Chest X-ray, PA view. Patient: 54 years old, sex M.
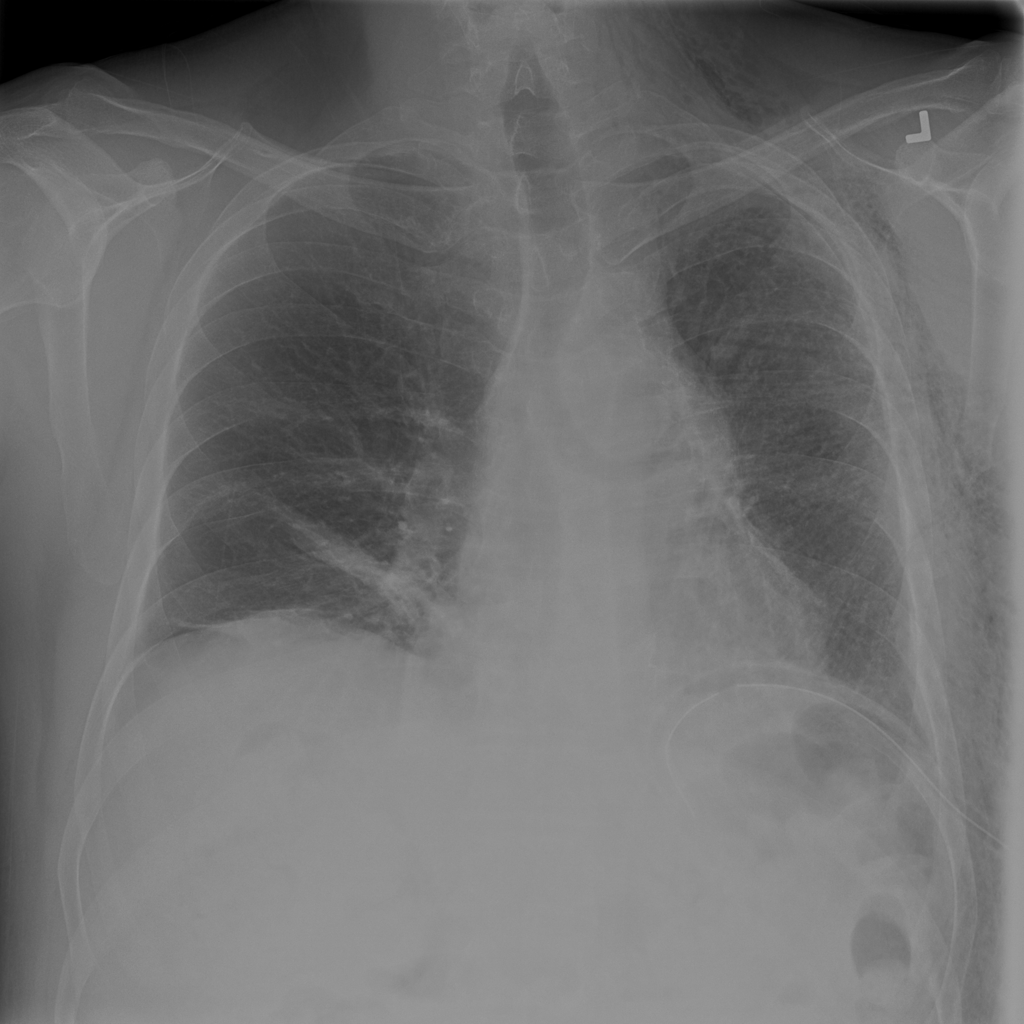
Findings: Atelectasis, Emphysema, Pneumothorax